Question: I want to set default width of multiple select elements :

How to do that ?
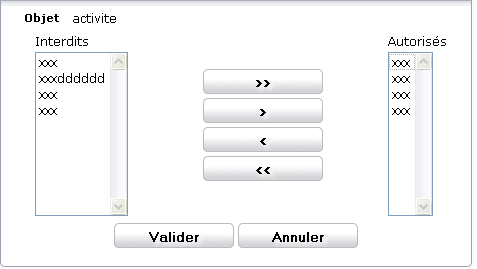
Answer: Try this,
'''
<select multiple="multiple" style="width: 200px;">
'''
or
'''
<select multiple="multiple" style="width: 10em;">
'''